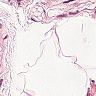
Metastatic tissue present: no